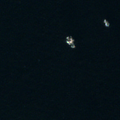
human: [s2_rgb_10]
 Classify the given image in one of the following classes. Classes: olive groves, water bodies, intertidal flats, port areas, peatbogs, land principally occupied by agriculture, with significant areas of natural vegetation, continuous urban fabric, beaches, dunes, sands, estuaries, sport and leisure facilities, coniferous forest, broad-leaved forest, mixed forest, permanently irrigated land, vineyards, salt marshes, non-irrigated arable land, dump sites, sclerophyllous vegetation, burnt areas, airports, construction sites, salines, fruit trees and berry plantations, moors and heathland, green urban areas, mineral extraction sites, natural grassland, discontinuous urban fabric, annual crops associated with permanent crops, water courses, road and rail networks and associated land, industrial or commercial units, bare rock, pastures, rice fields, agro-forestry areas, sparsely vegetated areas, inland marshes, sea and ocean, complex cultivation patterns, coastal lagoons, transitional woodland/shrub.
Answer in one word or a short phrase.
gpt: sea and ocean